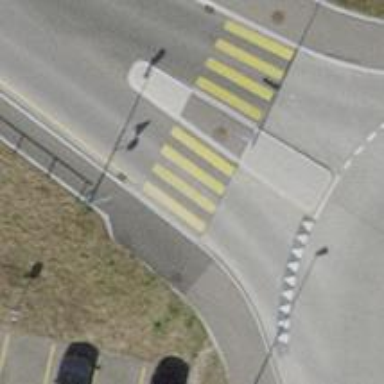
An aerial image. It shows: Uncontrolled zebra crossing with zebra markings.